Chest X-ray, PA view. Patient: 62 years old, sex M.
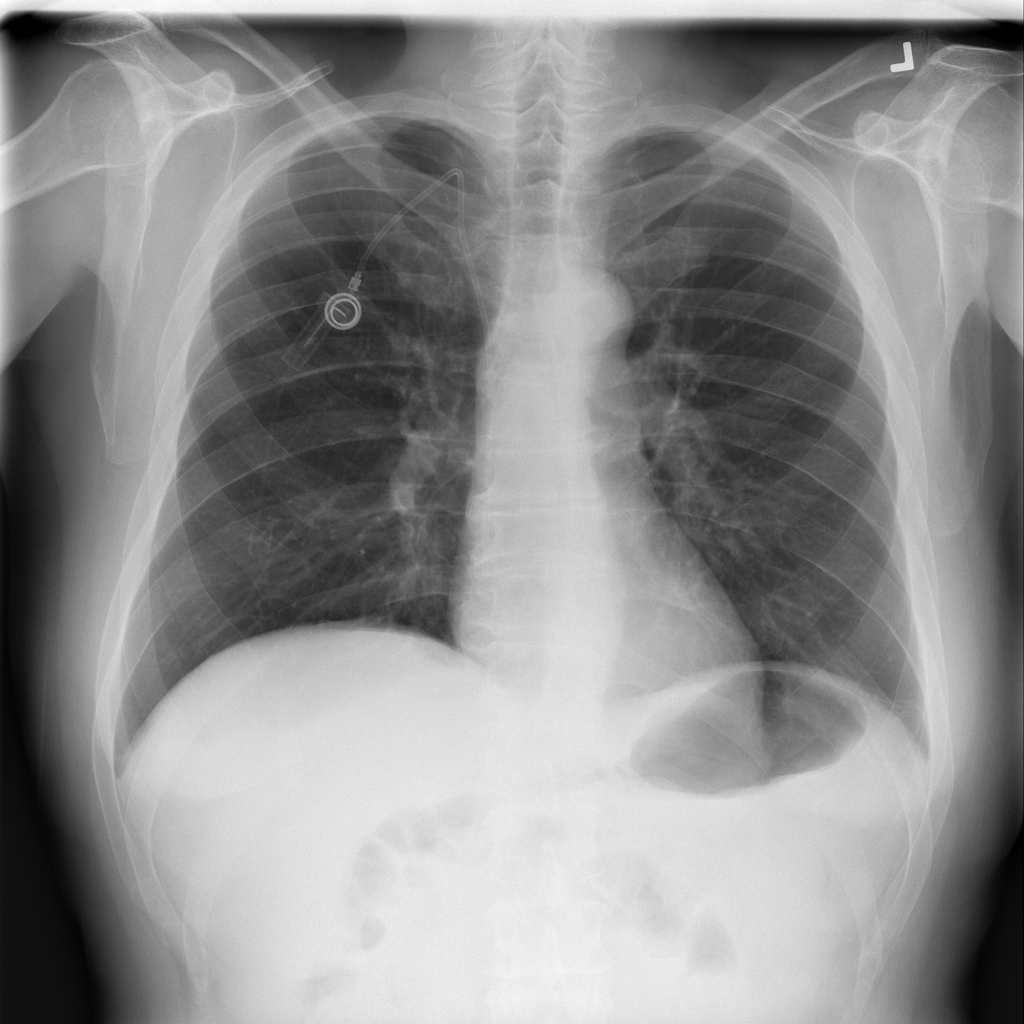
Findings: Infiltration